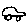
Label: car